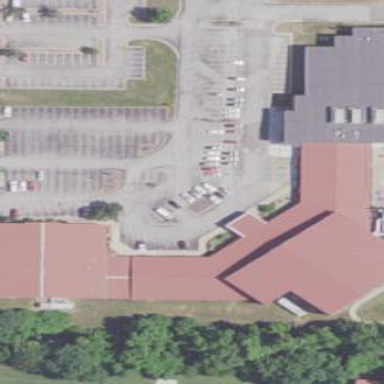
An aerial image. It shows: School building.